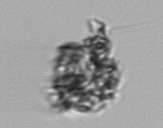
Label: detritus